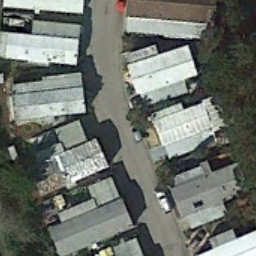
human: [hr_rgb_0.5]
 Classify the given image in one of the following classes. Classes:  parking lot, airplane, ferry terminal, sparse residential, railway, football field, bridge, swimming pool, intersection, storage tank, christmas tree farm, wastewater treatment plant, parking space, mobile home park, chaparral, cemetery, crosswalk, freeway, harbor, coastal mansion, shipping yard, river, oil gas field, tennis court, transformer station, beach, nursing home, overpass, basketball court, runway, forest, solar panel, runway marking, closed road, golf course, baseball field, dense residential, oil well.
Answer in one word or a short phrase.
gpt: mobile home park